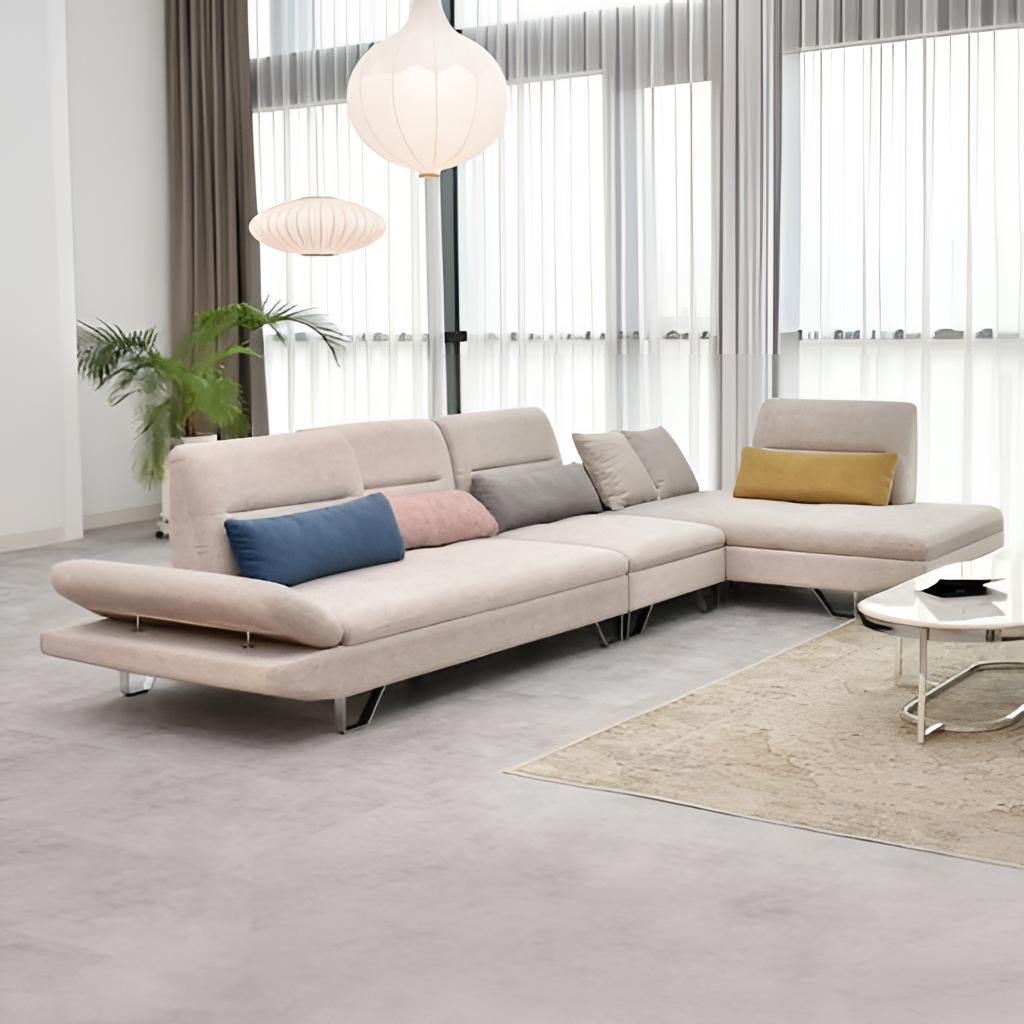
living room, fabric sectional sofa, gray concrete flooring, with smooth pattern, modern, wallpaper